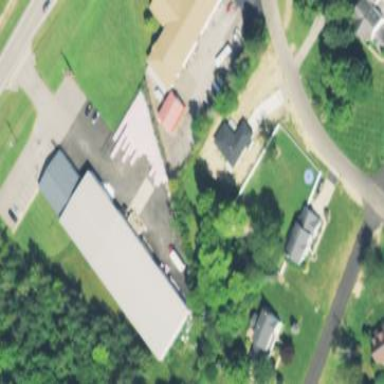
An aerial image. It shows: Hardware shop inside building.